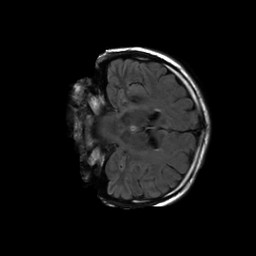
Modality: FLAIR
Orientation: coronal
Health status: ill
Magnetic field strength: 3 T